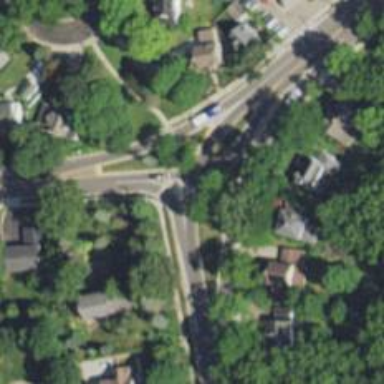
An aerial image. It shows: Road with crossing.